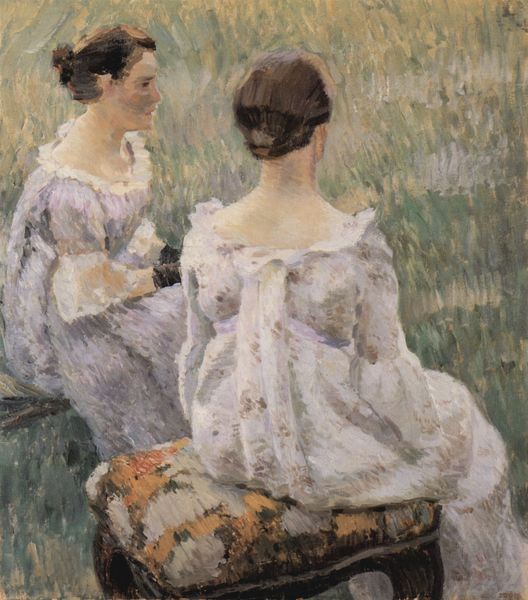
Titel: Zwei sitzende Damen
Künstler: Wiktor Borissow-Mussatow
Standort: Sankt Petersburg
Institution: Staatliches Russisches Museum
Schlagwörter: gemälde, weiß, frauen, gelb, grün, impressionismus, landschaft, menschen, mädchen, ocker, sitzen, blumen, braun, damen, degas, dunkelbraun, frankreich, frau, frisur, frisuren, grau, haar, handschuhe, hell, kleid, kleider, licht, nase, ohr, orange, pastell, profil, rücken, schwarz, stuhl, blick, dame, gras, wiese, beige, malerei, muster, schleife, gesicht, inkarnat, knoten, kragen, mensch, spitze, ärmel, hals, porträt, signatur, öl, natur, haare, realismus, sessel, paar, spitzen, schleifen, schulter, schultern, garten, deutschland, dutt, rückenansicht, sommer, sofa, sitz, zwei, moderne, edgar, hocker, nacken, schemel, kissen, duktus, polster, sitzende, zwei frauen, impressionistisch, rüschen, haarknoten, hüften, rückenfigur, betrachten, gmälde, bänder, speck, rückendekolleté, rüschchen, gleich, grünen, feien, raille